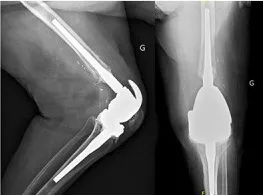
Clinical description of patient #5, a 75-year-old woman. She had a past history of diabetes, Parkinson's disease, and hypertension. A left knee prosthesis was implanted in 2009. In 2017, she experienced a distal femoral fracture requiring osteosynthesis and then debridement for acute infection. As a pseudarthrosis occurred, a two-stage exchange was performed. Enterobacter cloacae producing extended-spectrum beta-lactamases (ESBL) was found, and imipenem was prescribed and was stopped after the reimplantation. Unfortunately, the patient developed signs of acute infection and a new debridement revealed Pseudomonas aeruginosa and Candida albicans superinfection, with persistence of the ESBL Enterobacter cloacae. The initial therapy included IV imipenem, oral ciprofloxacin, and oral fluconazole. After 6 weeks, imipenem was replaced by IV ertapenem (1 g/12 h), and irreductible flessum persisted with mild prosthesis loosening on X-ray (A). Ciprofloxacin and fluconazole were stopped after 12 weeks and 6 months, respectively. Six months after surgery, ertapenem administered as 1 g/24 h by SC route was continued as suppressive therapy targeting the multidrug-resistant Enterobacter cloacae.
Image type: radiology (x_ray)